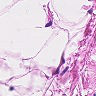
Metastatic tissue present: no